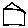
Label: house